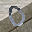
Label: 0